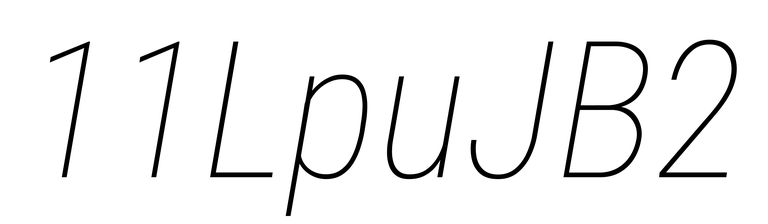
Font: Roboto-Italic_Condensed_Thin_Italic